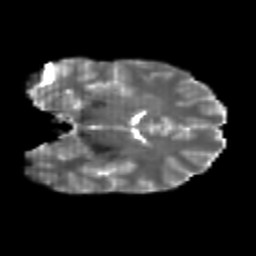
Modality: T2w
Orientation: coronal
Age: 20
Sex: male
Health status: healthy
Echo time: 0.074 s